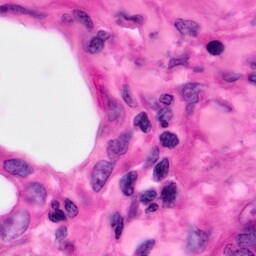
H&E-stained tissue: Pancreatic